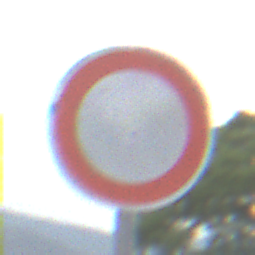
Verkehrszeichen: VerbotFahrzeugeAllerArt
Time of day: Midday
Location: Outdoor (Nature)
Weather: PartlyCloudy
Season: NotSpecified
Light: Natural